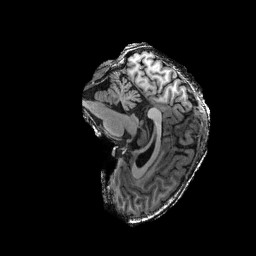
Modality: T1w
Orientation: sagittal
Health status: ill
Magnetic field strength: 3 T